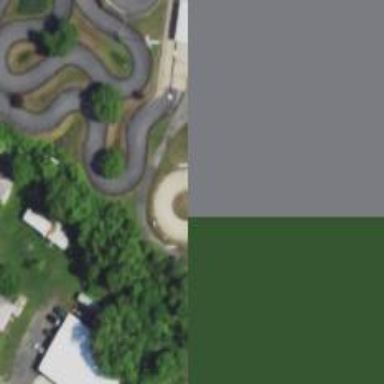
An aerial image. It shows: Karting raceway bridge.